Interaction volume radius: 10 \u00c5
Interaction volume height: 25 \u00c5
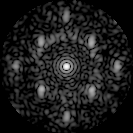
Disorder parameter: 0.5043